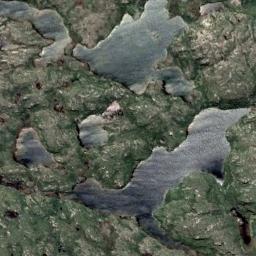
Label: wetland